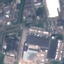
Land use / land cover: Industrial